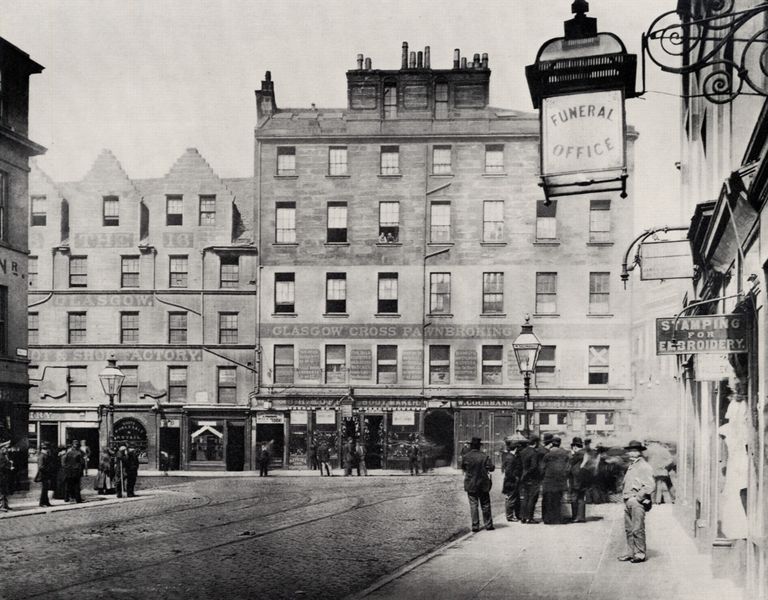
Titel: Saltmarket von der London Street aus
Künstler: Thomas Annan
Institution: unbekannt
Schlagwörter: gruppe, himmel, mann, schatten, weiß, dreieck, frauen, menschen, stadt, fenster, frau, fussgänger, grau, hut, hüte, lampe, laterne, laternen, licht, männer, schwarz, strasse, tür, dach, gebäude, haus, weg, leute, menge, zylinder, anzug, anzüge, hose, jacke, mütze, mützen, architektur, kleidung, mensch, sockel, stehen, stein, steine, weit, häuser, sonne, kind, england, kinder, turm, schrift, ecke, ansicht, biegung, fassade, geschäft, passanten, pflaster, türen, giebel, schornsteine, tag, backstein, amerika, fabrik, geschäfte, laden, läden, platz, werbung, industrie, warten, gruppen, foto, fotografie, photographie, stadtansicht, name, melone, eisen, erker, kopfstein, schild, schmiedeeisen, belichtung, messing, bürgersteig, gehsteig, münchen, tageslicht, kreuzung, asphalt, kopfsteinpflaster, schilder, schwarzweiß, trottoir, bahnhof, reklame, gentlemen, namen, photo, bestatter, bestattungsinstitut, stadtlandschaft, straßenlaterne, etagen, geschosse, gleis, gleise, haltestelle, schienen, achsen, büro, london, dreiecke, stockwerke, wohnen, strassenecke, backsteine, garu, jahrhundert, fabriken, straßenbahn, tram, strassenbahnschienen, mietshäuser, häuserfront, öffentlich, großstadt, strassenkreuzung, irland, fassase, öffentlichkeit, fahrbahn, glasgow, bahnschienen, beerdigungsinsitut, bestattungen, bestattungsunternehmer, funeral, glagow, ladenschilder, lamine, office, penthouse, schottlnad, tramhalte